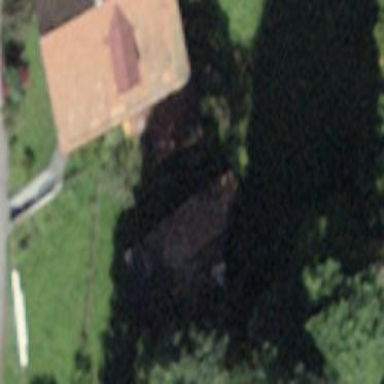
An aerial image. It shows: Rural barn.